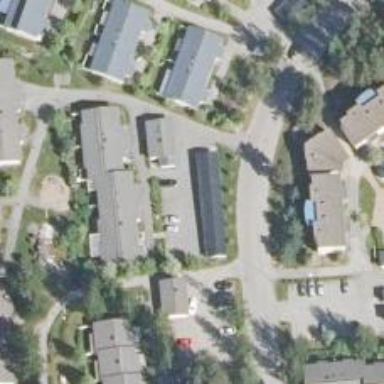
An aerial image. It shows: Living street.